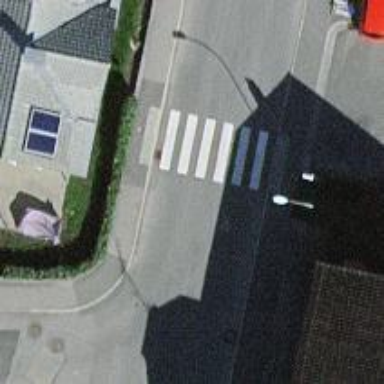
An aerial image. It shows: Uncontrolled zebra crossing with white markings.